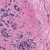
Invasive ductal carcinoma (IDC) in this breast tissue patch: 0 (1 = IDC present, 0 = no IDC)